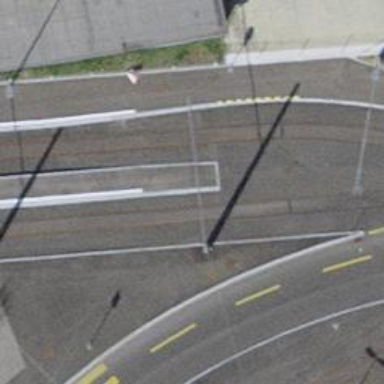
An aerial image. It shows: Railway crossing.